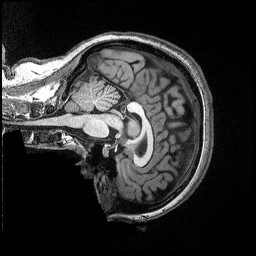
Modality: T1w
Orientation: sagittal
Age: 35
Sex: female
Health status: healthy
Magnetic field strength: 3 T
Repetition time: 2.53 s
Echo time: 0.00331 s